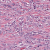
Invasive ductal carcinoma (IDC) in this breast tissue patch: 1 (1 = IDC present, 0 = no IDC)